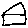
Label: house